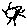
Label: sun